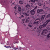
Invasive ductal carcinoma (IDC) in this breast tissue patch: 0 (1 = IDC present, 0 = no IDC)